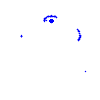
Particle: pion